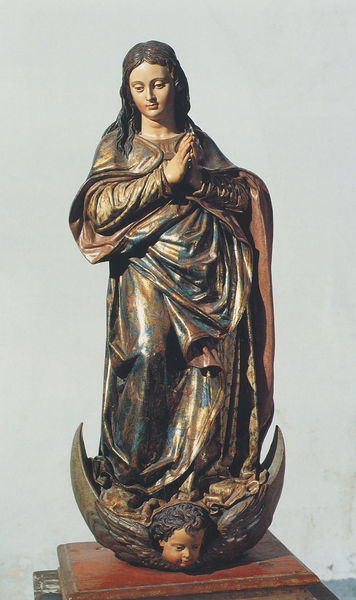
Titel: Jungfrau der unbepfleckten Empfängnis
Künstler: Juan Martínez Montañés
Institution: Sevilla, Erzbistum
Schlagwörter: flügel, frau, holz, kleid, blick, barock, falten, hände, figur, gewand, haare, mantel, locken, rokoko, engel, putte, putto, skulptur, statue, lächeln, gefaltet, gesenkt, bronze, plastik, bemalt, mond, mondsichel, stand, beten, mittelalter, heilige, gefasst, maria, madonna, betend, statur, fra, muttergottes, schüsselfalten, gaold, immaculata